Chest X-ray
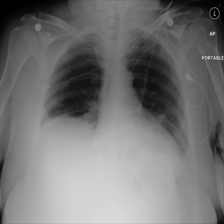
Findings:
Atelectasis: positive
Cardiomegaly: negative
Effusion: negative
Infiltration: negative
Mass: negative
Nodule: negative
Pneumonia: negative
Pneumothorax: negative
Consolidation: negative
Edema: negative
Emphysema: negative
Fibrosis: negative
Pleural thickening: negative
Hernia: negative